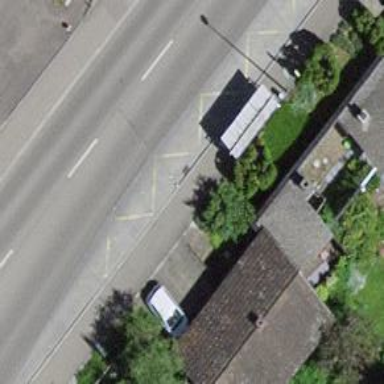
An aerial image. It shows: Bench for seating.